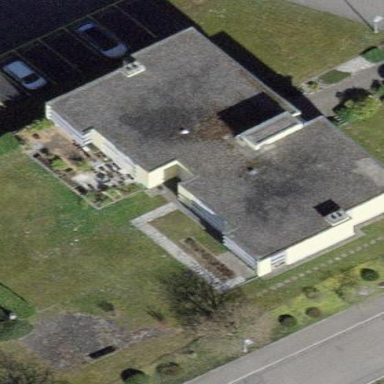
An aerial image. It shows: Flat-roofed building.